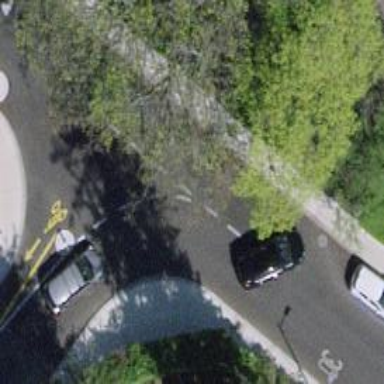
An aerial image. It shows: Traffic calming hump on the road.